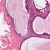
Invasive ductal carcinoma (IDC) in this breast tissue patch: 0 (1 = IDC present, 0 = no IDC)